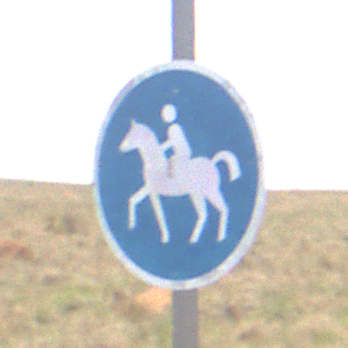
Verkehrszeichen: Reitweg
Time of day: Midday
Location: Outdoor (Nature)
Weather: PartlyCloudy
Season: NotSpecified
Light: Natural